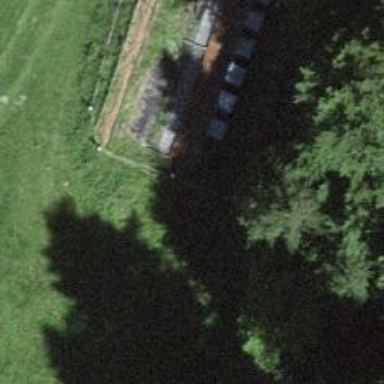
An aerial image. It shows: Retaining wall.